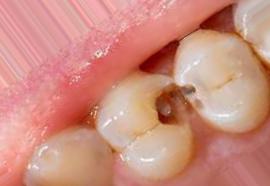
Condition: Caries